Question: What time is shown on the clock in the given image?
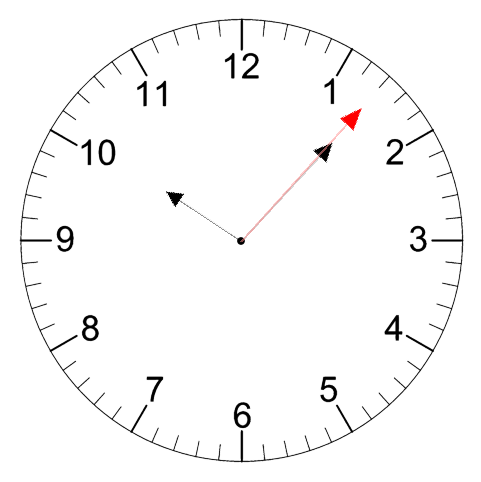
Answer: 10:07:07